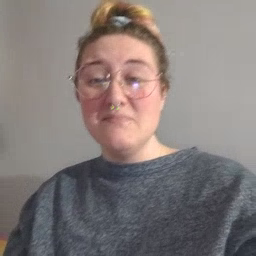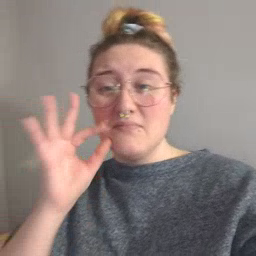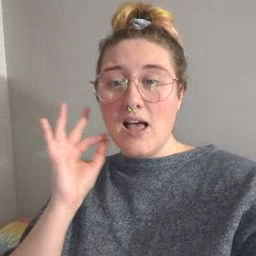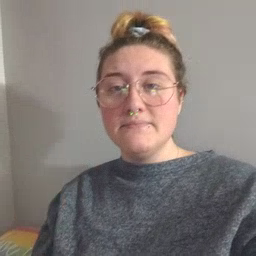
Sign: cat